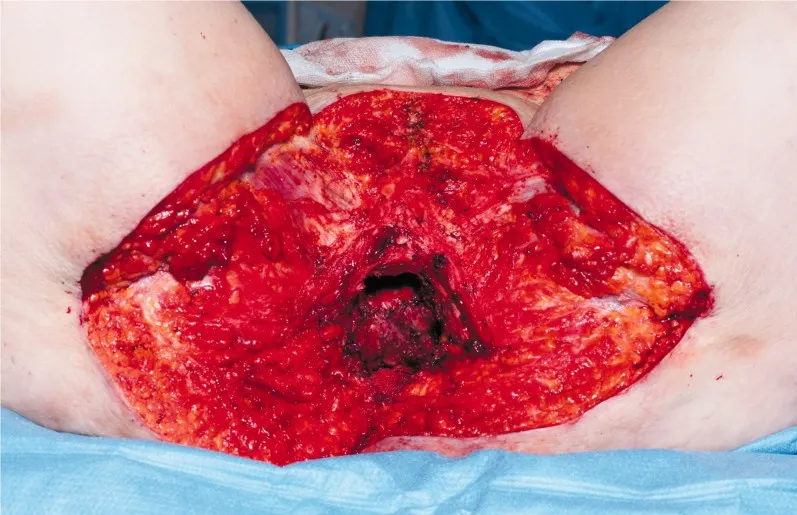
Perineal defect post-resection.
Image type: medical_photograph (other_medical_photograph)